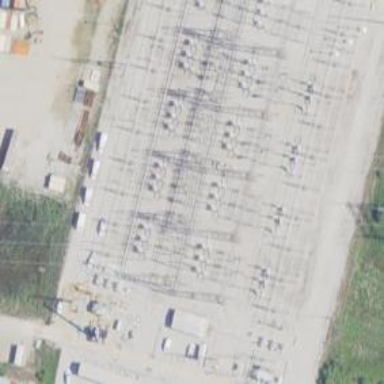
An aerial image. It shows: Switch for power supply.